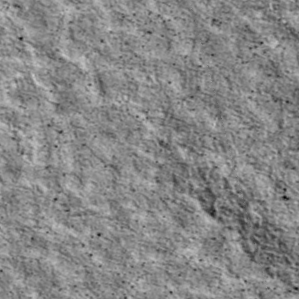
Label: non_frost